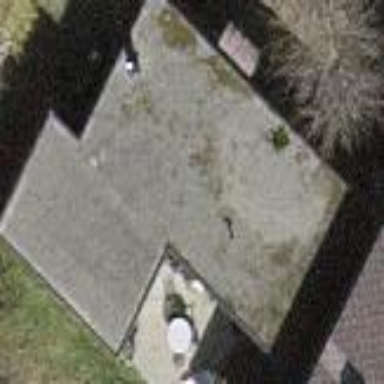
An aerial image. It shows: Flat-roofed house.